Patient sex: M
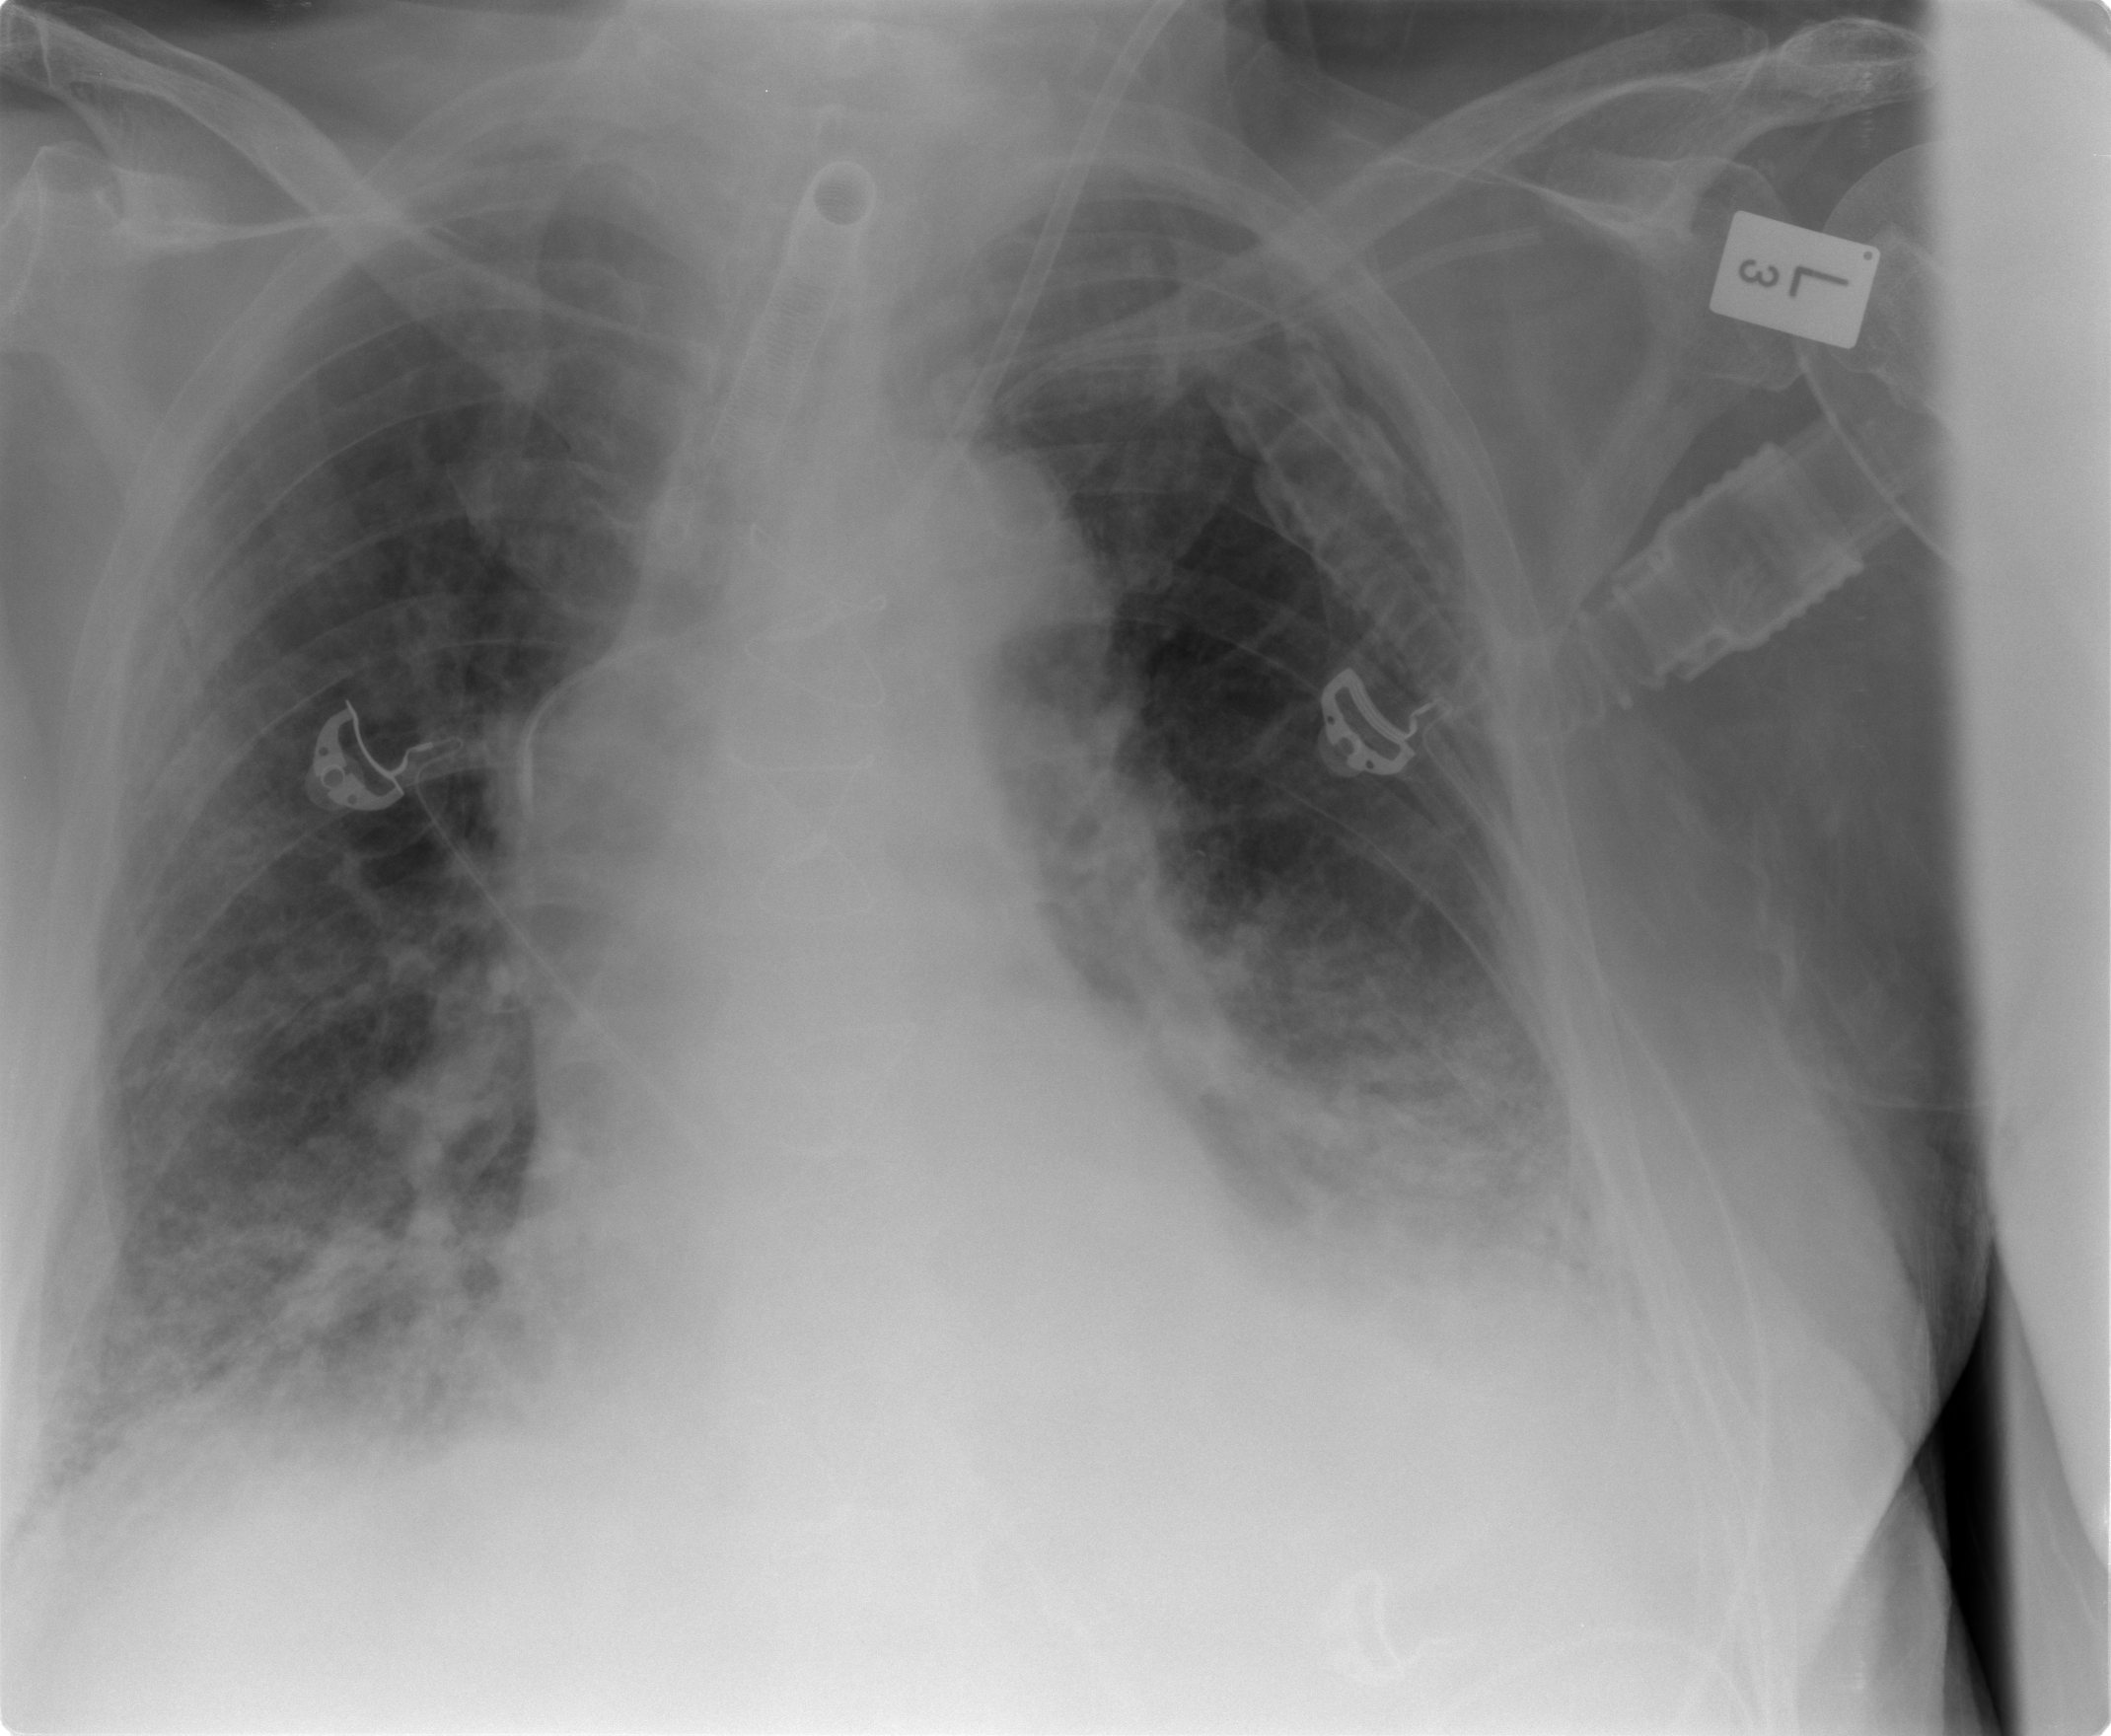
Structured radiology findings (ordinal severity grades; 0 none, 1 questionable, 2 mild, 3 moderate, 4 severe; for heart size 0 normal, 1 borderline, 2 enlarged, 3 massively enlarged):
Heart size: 1
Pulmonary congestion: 2
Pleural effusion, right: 2
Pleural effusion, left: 2
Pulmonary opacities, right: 2
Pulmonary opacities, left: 3
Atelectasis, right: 2
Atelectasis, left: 3